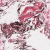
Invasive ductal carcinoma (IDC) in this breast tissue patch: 0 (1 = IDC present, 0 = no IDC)